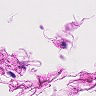
Metastatic tissue present: no